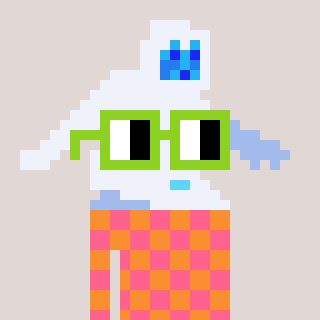
a pixel art character with square light green glasses, a yeti-shaped head and a orange-colored body on a warm background